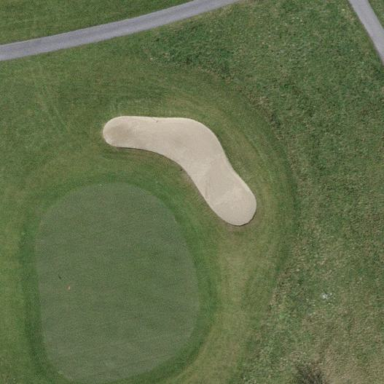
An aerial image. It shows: Picturesque green golfing area with grass land use.